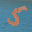
Label: 5